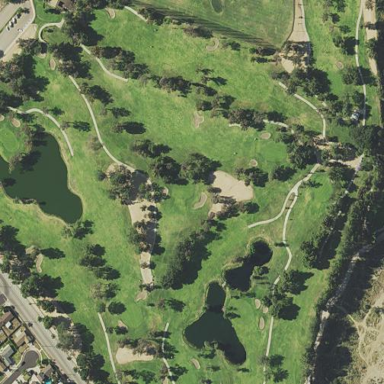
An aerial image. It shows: Golf course surrounded by greenery.